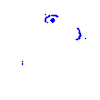
Particle: proton